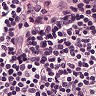
Metastatic tissue present: no